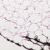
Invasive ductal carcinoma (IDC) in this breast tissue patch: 0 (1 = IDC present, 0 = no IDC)